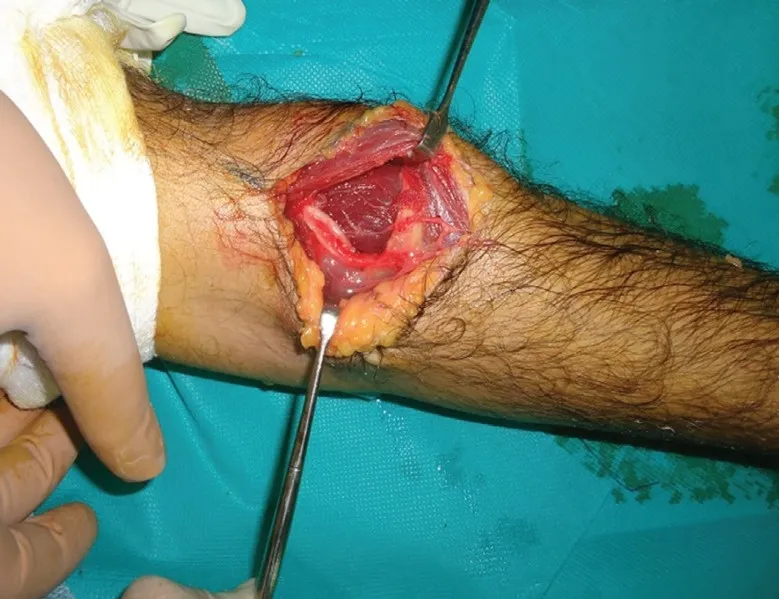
Intraoperative photograph after the parosteal lipoma has been excised and all potential sites of PIN compression have been released. The overlying stretched branches of the PIN are now lying un-stretched.
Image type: medical_photograph (other_medical_photograph)